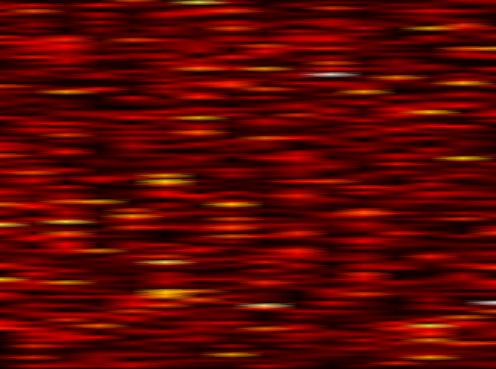
Label: FBMC